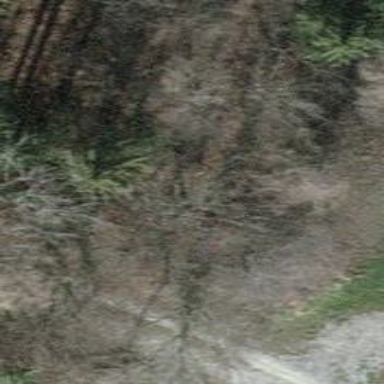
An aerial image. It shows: Hunting stand.